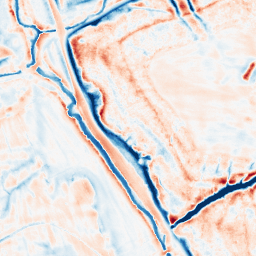
Category: edge_preserving
Decomposition family: bilateral
Decomposition parameters: d: 21
sigma_color: 100
sigma_space: 150
Upsampling method: quadratic
Upsampling parameters: scale: 2
Upsampling scale: 2